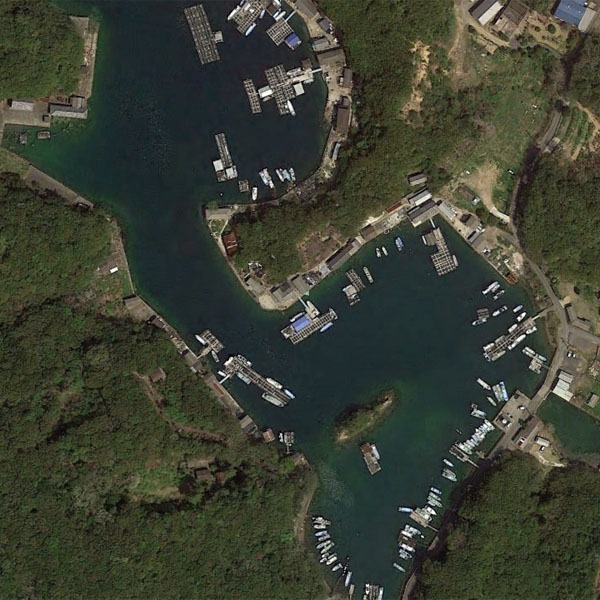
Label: Port